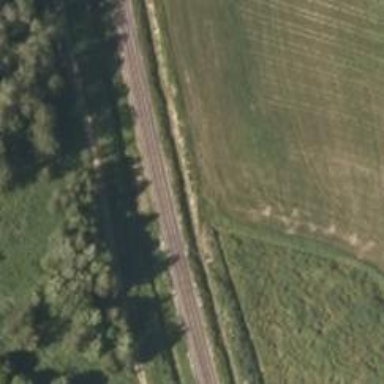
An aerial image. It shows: Rail track of class B1.